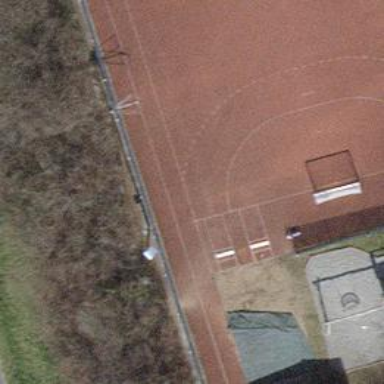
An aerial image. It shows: Track in the leisure land designed for long jump sport.